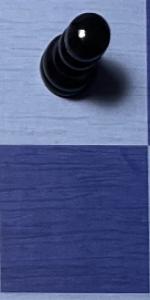
Label: Empty